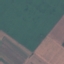
Land use / land cover: AnnualCrop